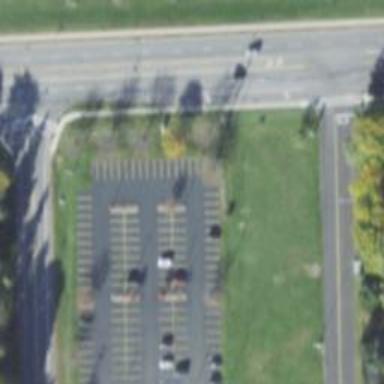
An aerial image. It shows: Asphalt road designated for service vehicles.